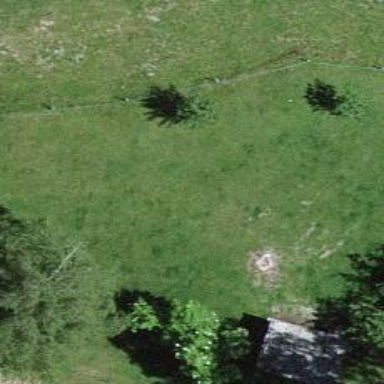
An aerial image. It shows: Isolated dwelling in the countryside.